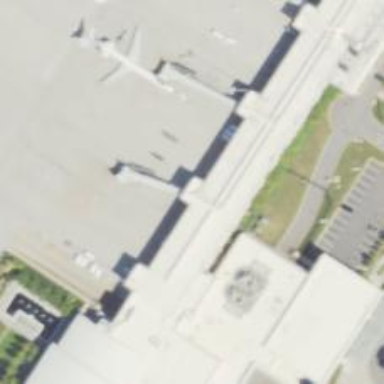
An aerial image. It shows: Airport gate.